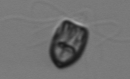
Label: Pyramimonas_morphotype1